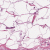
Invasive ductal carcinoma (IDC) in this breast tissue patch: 0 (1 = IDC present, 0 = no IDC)